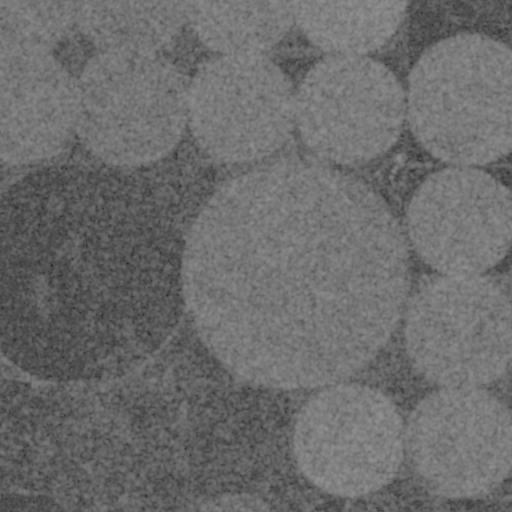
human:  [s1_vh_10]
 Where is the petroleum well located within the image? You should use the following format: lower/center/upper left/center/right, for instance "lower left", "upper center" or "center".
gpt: The petroleum well is located in the center right of the image.
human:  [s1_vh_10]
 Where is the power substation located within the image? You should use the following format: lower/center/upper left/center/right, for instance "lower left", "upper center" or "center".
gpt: The power substation is located in the upper right of the image.
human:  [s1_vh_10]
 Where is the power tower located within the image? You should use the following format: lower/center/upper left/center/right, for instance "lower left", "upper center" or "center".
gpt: The power tower is located in the upper of the image.
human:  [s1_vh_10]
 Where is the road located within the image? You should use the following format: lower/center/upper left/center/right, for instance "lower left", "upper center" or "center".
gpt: The road is located in the right of the image.
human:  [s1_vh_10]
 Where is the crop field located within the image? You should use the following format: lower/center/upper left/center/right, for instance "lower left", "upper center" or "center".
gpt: There is no crop field in the image.

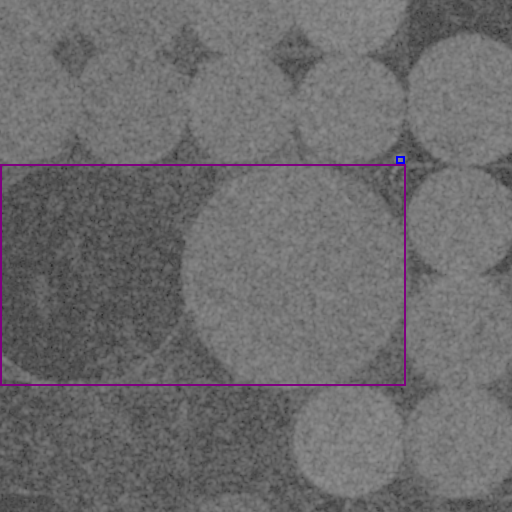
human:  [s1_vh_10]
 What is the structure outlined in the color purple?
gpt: The structure outlined in purple is a crop field.
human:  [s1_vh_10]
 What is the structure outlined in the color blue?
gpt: The structure outlined in blue is a power substation.
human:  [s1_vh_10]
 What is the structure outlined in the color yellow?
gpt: There is no yellow outline.